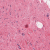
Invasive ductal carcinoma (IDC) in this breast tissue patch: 0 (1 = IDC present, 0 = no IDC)